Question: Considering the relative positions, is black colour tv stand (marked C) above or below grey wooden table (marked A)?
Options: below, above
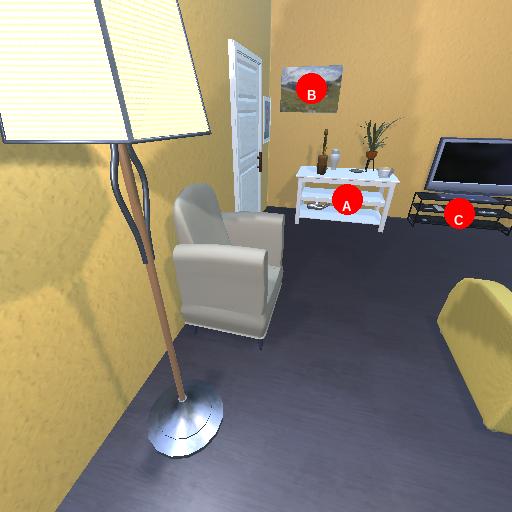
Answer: below